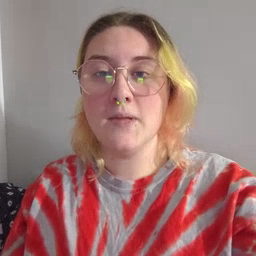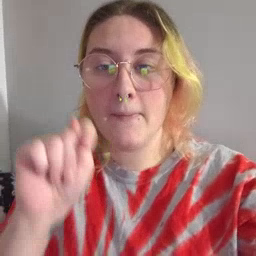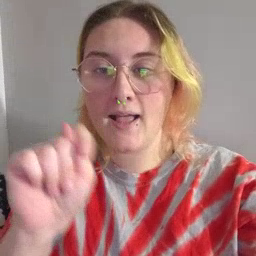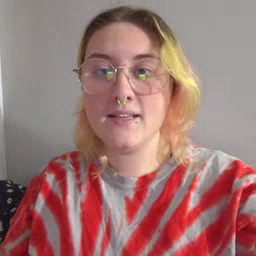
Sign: potty